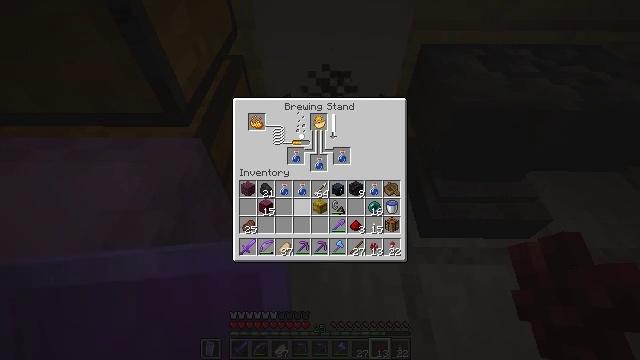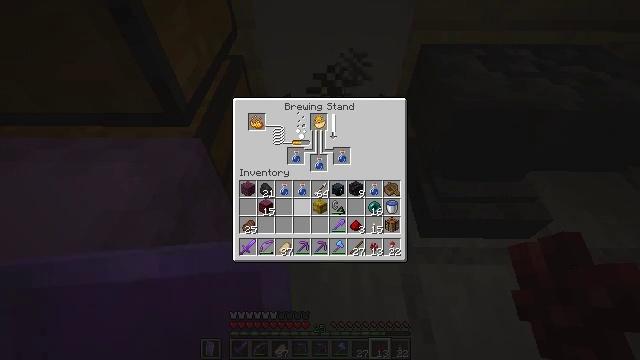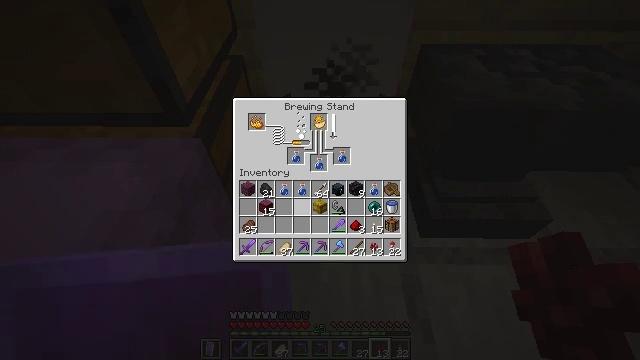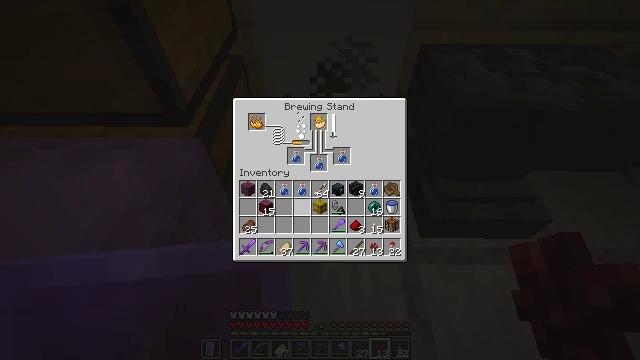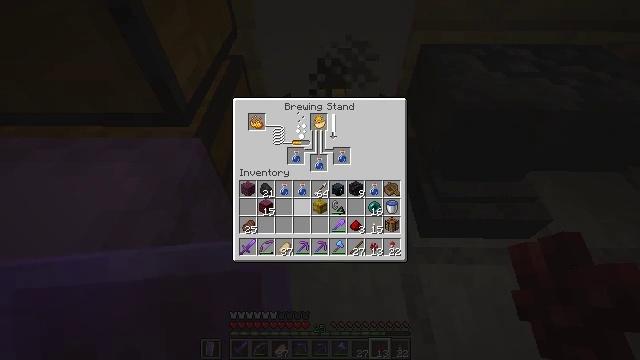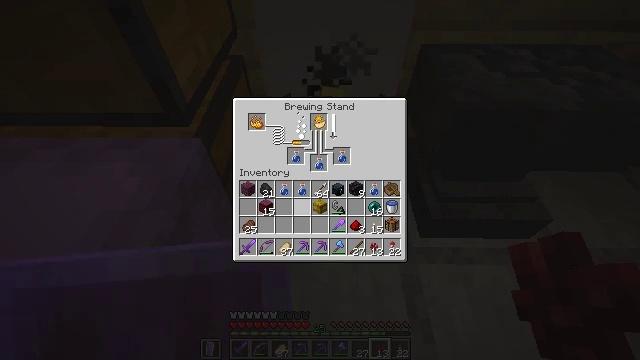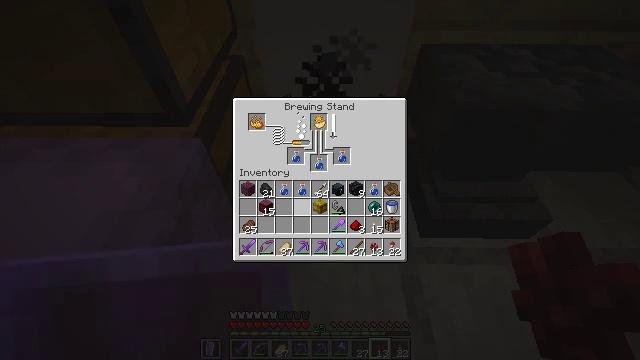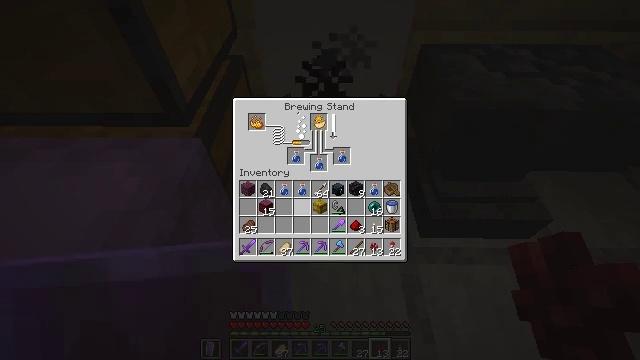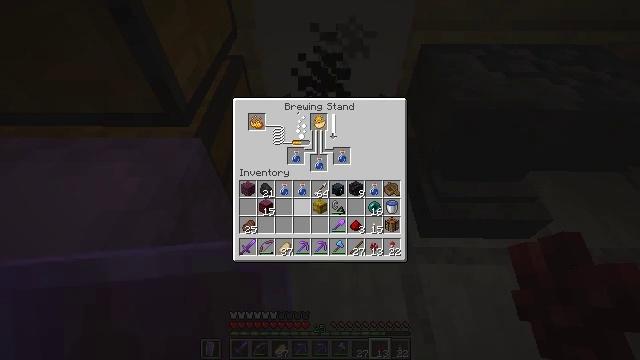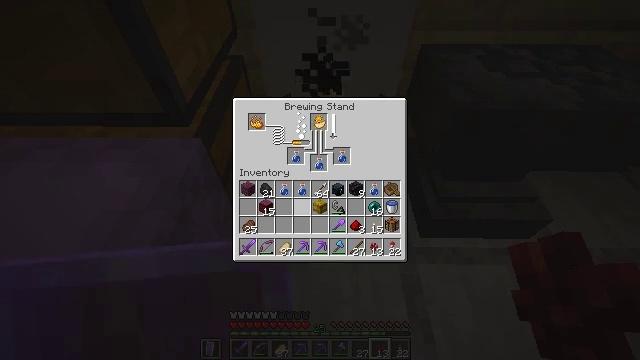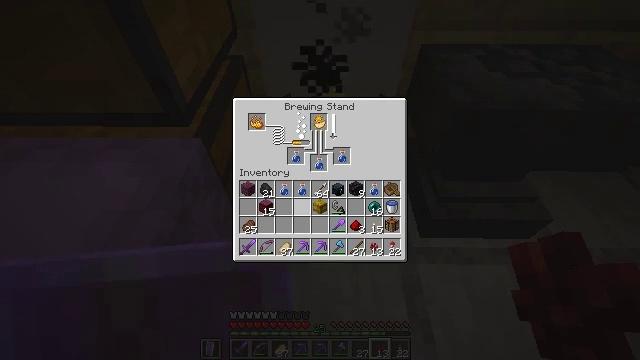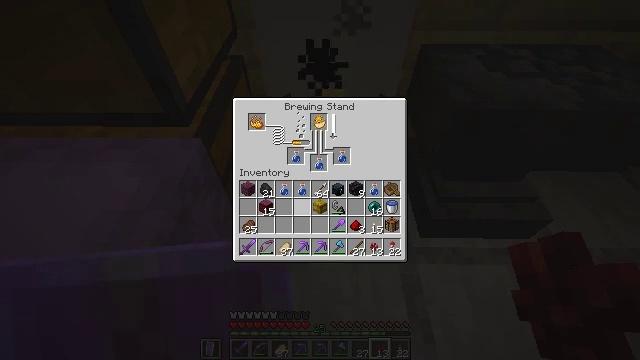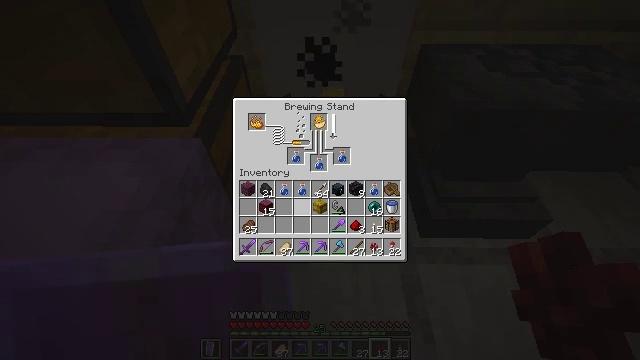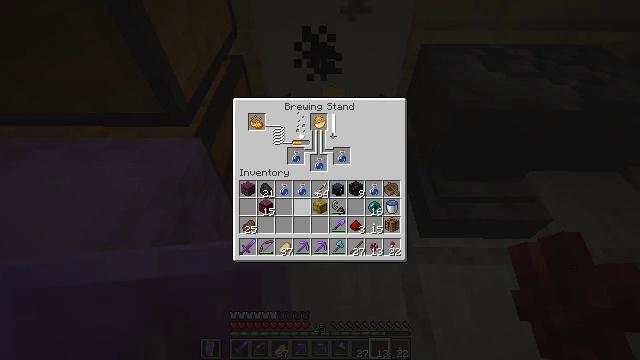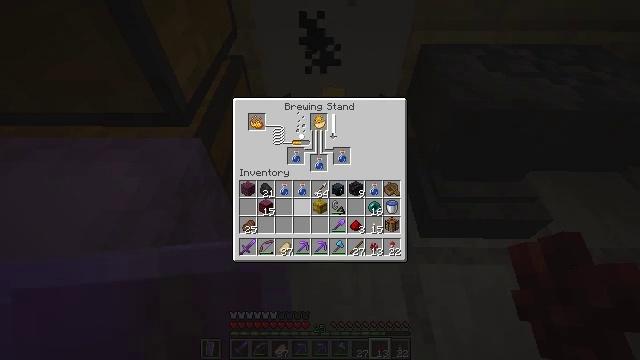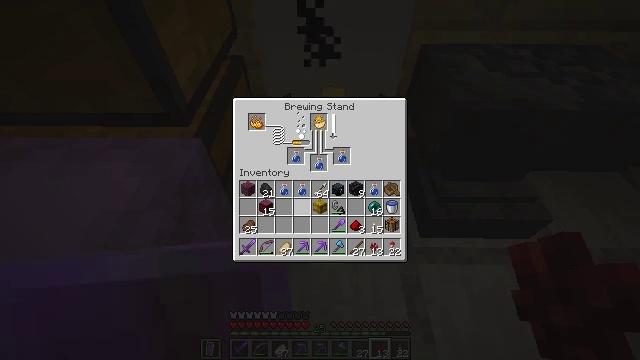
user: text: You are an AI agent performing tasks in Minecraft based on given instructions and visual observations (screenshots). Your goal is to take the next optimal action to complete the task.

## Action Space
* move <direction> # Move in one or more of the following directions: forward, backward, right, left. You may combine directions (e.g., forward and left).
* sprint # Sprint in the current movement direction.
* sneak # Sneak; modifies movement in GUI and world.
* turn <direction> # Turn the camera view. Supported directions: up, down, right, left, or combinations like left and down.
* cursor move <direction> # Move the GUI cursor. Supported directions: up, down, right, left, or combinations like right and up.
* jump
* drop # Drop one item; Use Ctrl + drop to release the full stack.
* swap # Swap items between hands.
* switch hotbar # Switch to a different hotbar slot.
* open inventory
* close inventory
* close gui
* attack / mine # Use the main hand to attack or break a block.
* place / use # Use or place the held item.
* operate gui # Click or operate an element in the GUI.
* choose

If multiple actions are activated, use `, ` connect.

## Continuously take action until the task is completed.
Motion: motion action
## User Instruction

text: Produce crimson planks using crimson stems.
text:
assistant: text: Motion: no_op
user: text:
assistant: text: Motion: no_op
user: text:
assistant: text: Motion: no_op
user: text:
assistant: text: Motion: no_op
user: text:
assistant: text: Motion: no_op
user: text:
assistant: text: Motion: no_op
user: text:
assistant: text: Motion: no_op
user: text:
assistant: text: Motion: no_op
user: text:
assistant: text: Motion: no_op
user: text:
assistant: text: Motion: no_op
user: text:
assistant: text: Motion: no_op
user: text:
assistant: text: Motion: no_op
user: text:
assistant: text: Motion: no_op
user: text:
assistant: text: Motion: no_op
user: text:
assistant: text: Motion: no_op
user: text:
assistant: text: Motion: no_op
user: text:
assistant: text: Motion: no_op
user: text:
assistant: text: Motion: no_op
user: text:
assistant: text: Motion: no_op
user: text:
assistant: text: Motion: no_op
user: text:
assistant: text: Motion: no_op
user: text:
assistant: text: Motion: no_op
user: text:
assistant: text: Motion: no_op
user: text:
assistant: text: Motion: no_op
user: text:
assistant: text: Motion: no_op
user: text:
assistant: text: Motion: no_op
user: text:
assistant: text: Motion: no_op
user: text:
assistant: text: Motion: no_op
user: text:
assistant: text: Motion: no_op
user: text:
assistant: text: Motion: no_op